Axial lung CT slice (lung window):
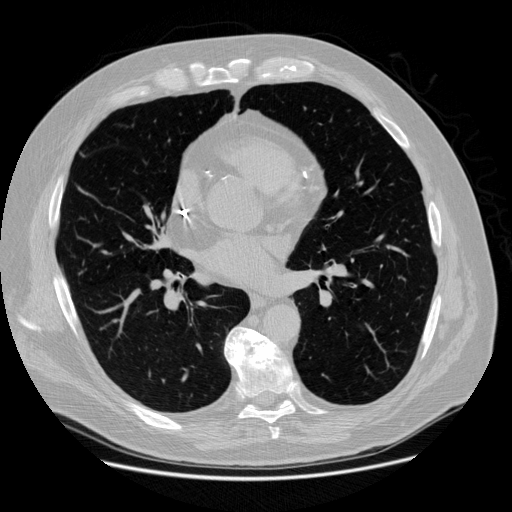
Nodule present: no